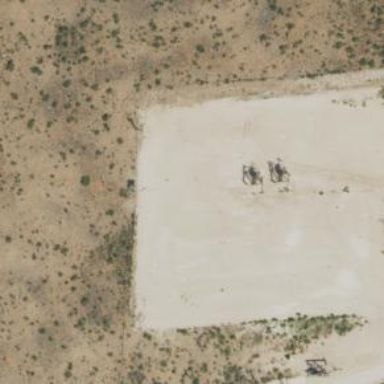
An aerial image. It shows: Petroleum well.